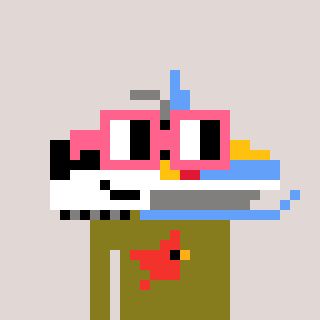
a pixel art character with square pink glasses, a snowmobile-shaped head and a gunk-colored body on a warm background